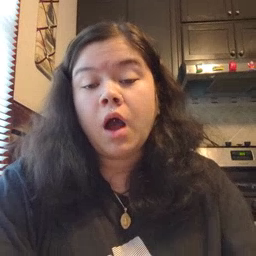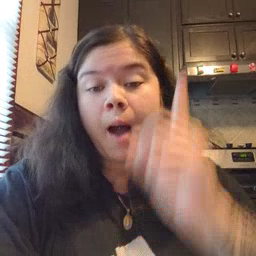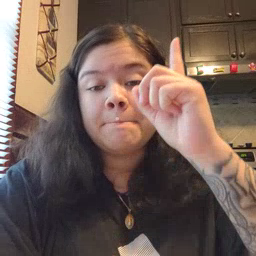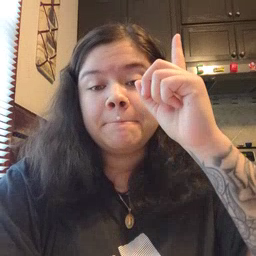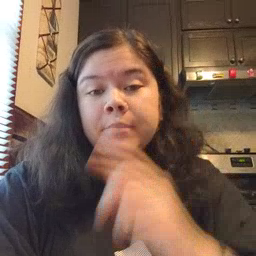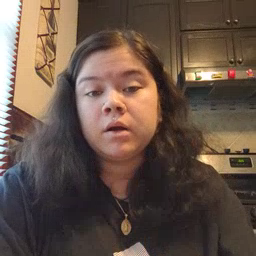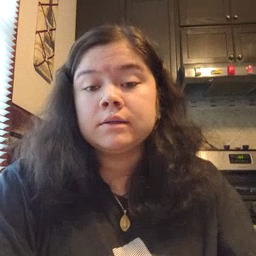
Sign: up